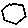
Label: hexagon